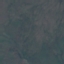
Land use / land cover: HerbaceousVegetation